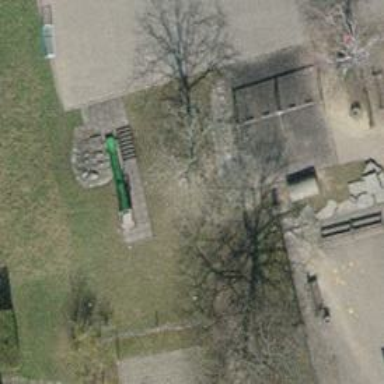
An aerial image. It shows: Playground area for leisure activities on the land.